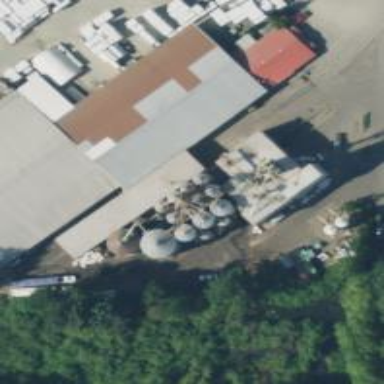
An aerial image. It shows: Silo.